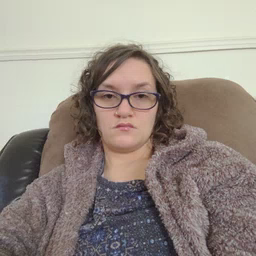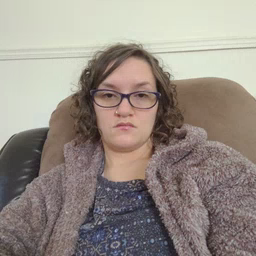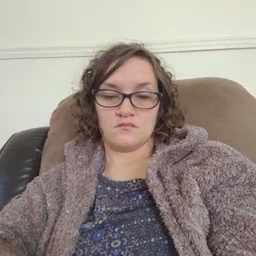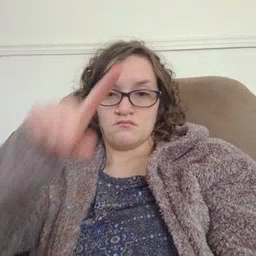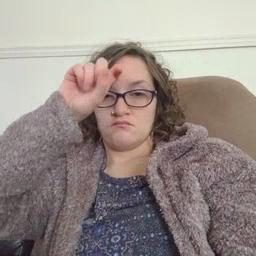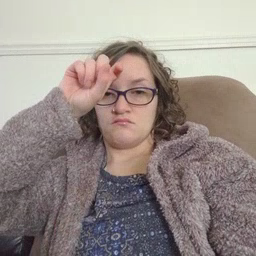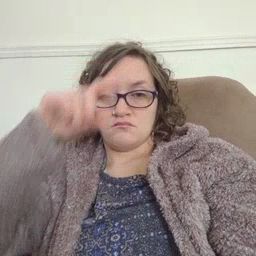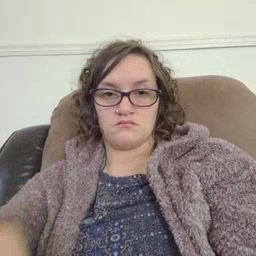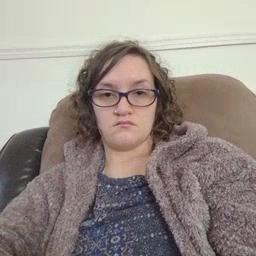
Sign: puzzle